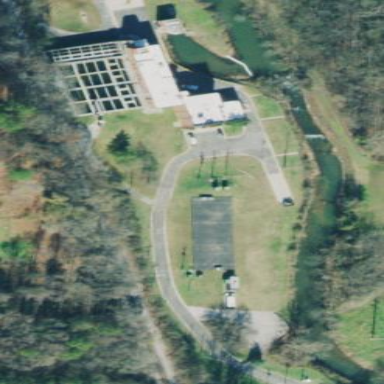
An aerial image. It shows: Man-made water works facility.